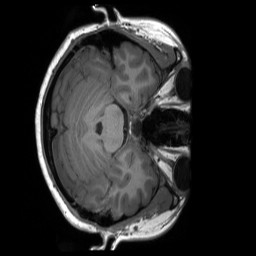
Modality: T1w
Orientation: axial
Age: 19
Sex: female
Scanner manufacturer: siemens
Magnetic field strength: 3 T
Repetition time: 2.3 s
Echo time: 0.00232 s